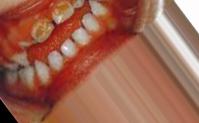
Condition: Caries